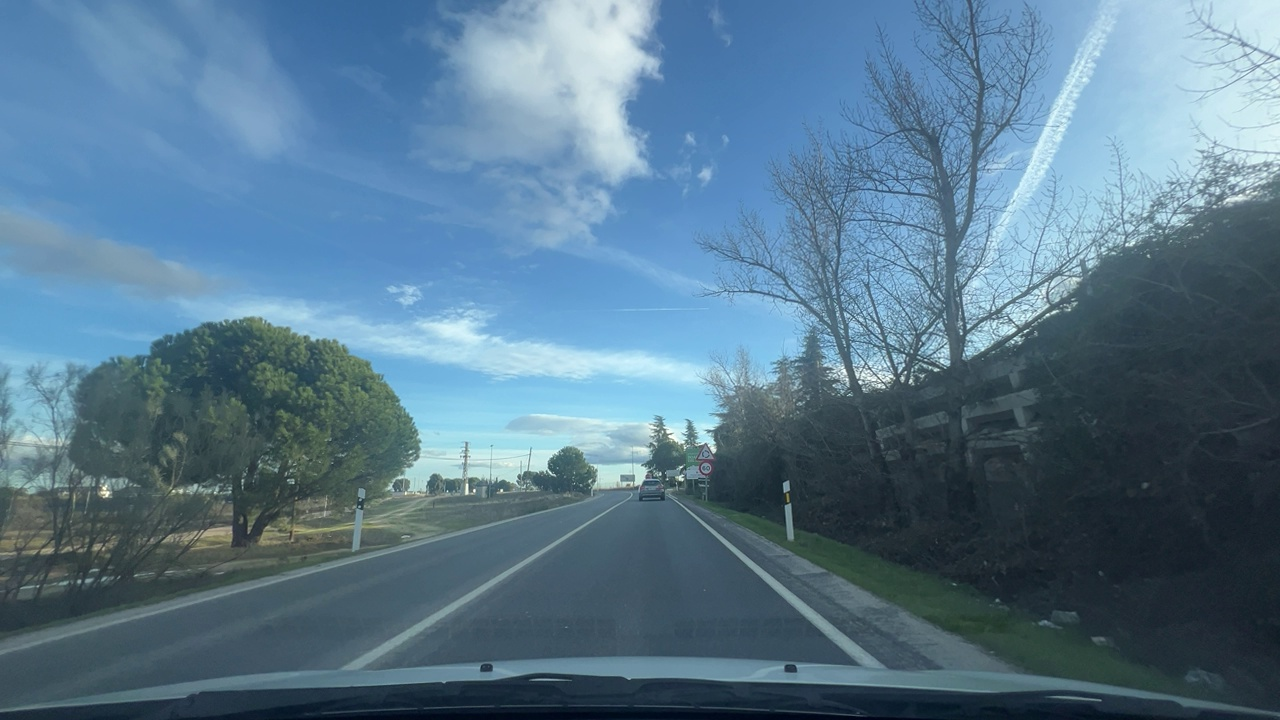
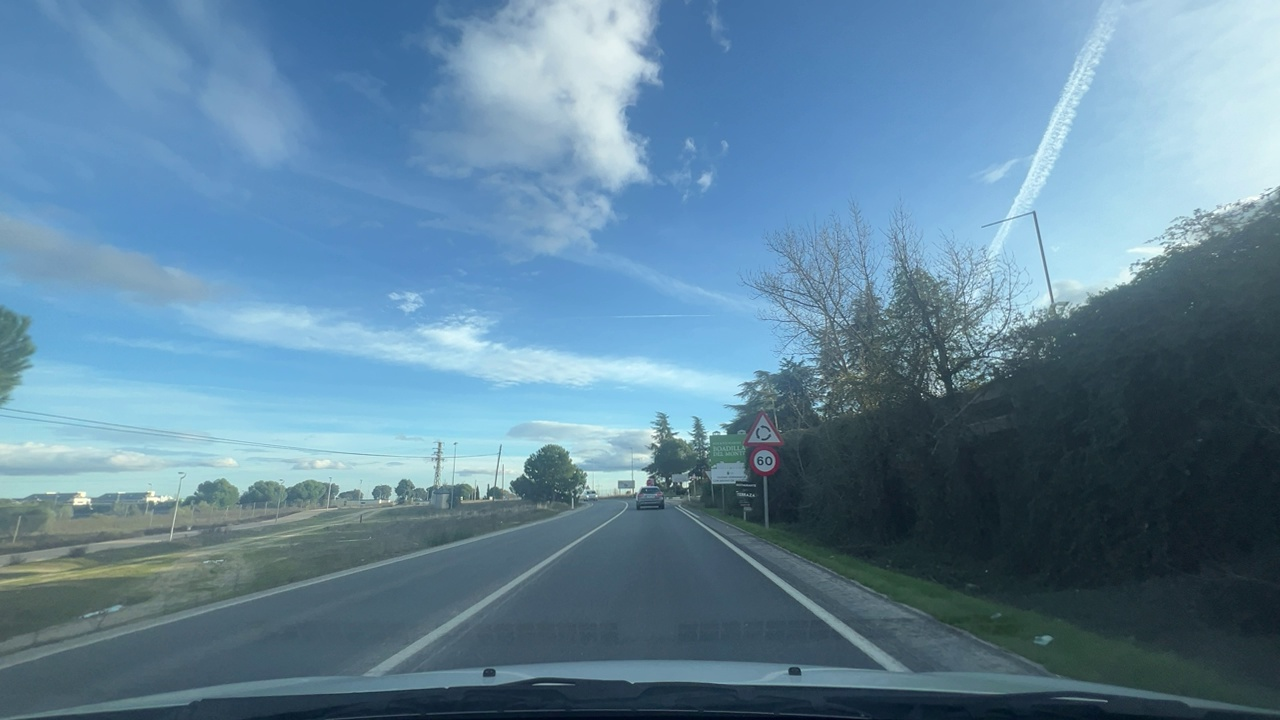
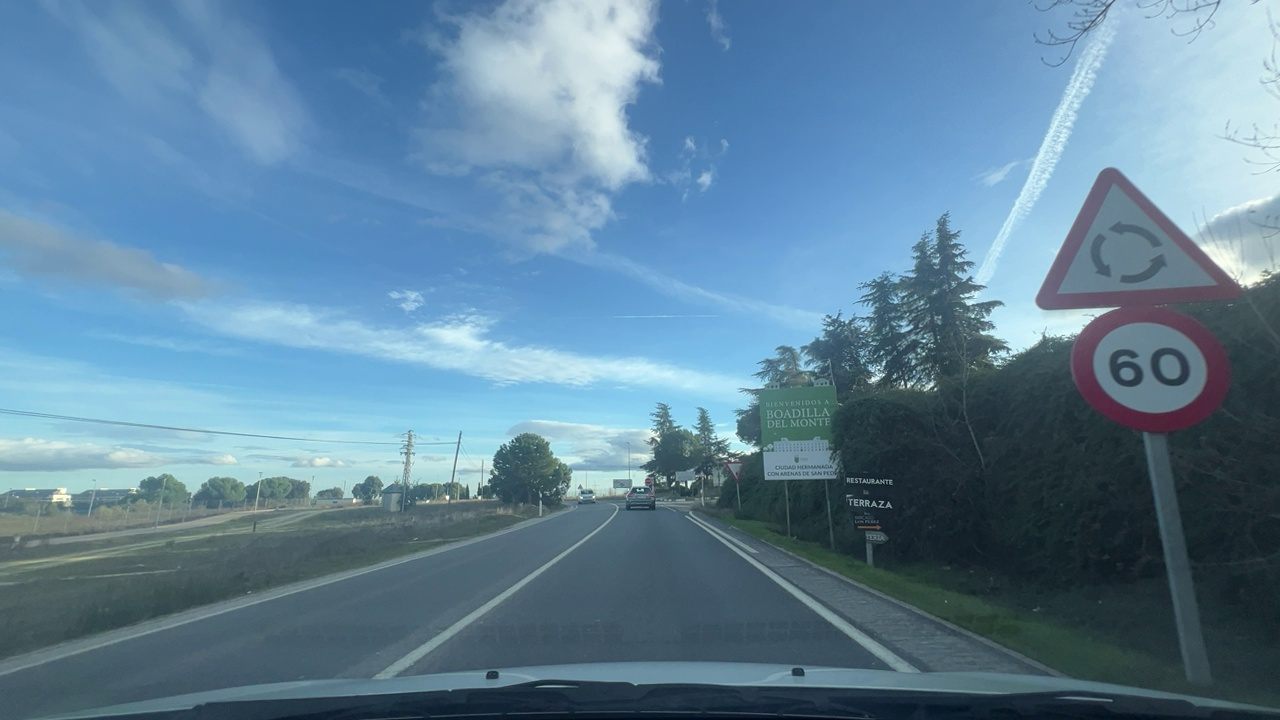
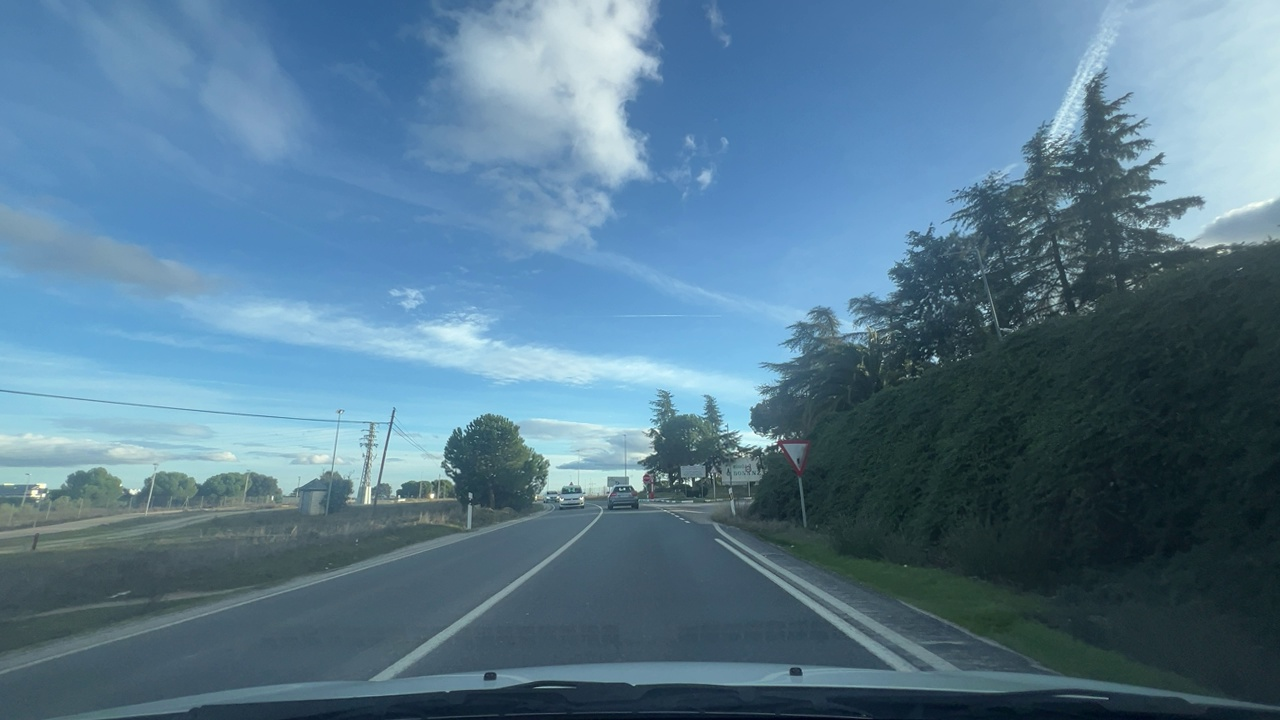
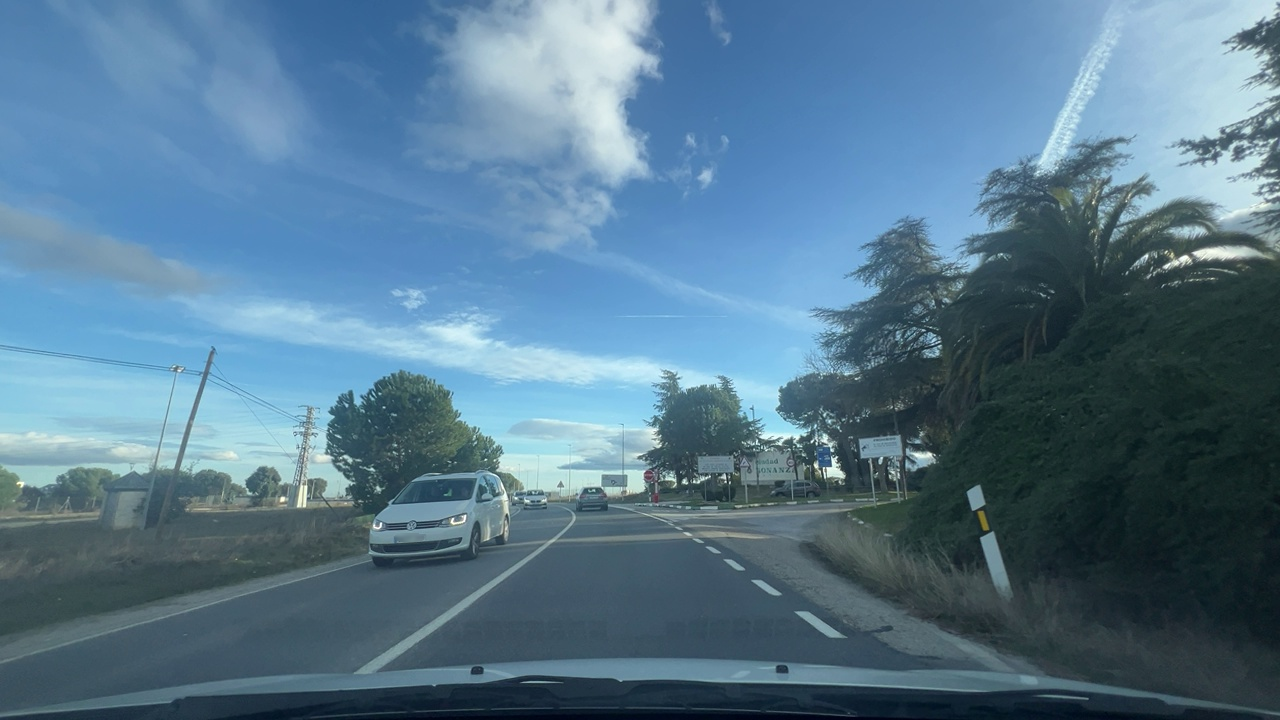
Situation: Speed limit adaptation
Question: Are multiple speed limit signs with different values visible?
Answer: No
Reasoning: Only one speed limit sign is visible

Situation: Speed limit adaptation
Question: Is there a speed limit sign regulating the ego lane?
Answer: Yes
Reasoning: A speed limit sign is positioned on the roadside facing the ego direction of travel.

Situation: Speed limit adaptation
Question: What speed value is displayed on the visible speed limit sign?
Answer: 60
Reasoning: The visible speed limit sign displays 50 km/h.

Situation: Speed limit adaptation
Question: Is the ego vehicle traveling on a highway?
Answer: No
Reasoning: The ego vehicle is not inside a highway

Situation: Speed limit adaptation
Question: Is the ego vehicle entering or exiting a highway?
Answer: No
Reasoning: There are no highway entries or exits visible

Situation: Speed limit adaptation
Question: Are speed bumps, crosswalks, or construction-related obstacles present in the ego lane?
Answer: Yes
Reasoning: There is a marked roundabout ahead of the ego vehicle